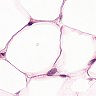
Metastatic tissue present: yes